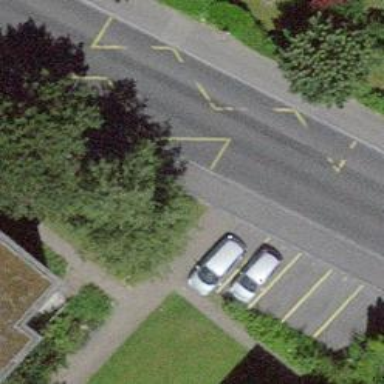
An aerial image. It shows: Bus stop with shelter. It is platform for public transport.